Question: How can I tell CakePHP to only show day, month and year and set hour, minute and second to 00 by default?
'''
echo $this->Form->input('date', array('dateFormat' => 'DMY', 'timeFormat' => 24));
'''
CakePHP always creates this form-input but I am not interested in hours, minutes and seconds:

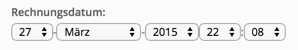
Answer: The FormHelper inspects your Model's datasource (or it's cache in production) to see what type of data you're trying to store there and it creates input elements that match it.
If you're not interested in the time, try altering the field in your database table to be a 'DATE' field rather then a 'DATETIME' field. The FormHelper should then automatically drop the time fields, since they cannot be stored anyway. You may need to clear your Model cache before the change takes effect.